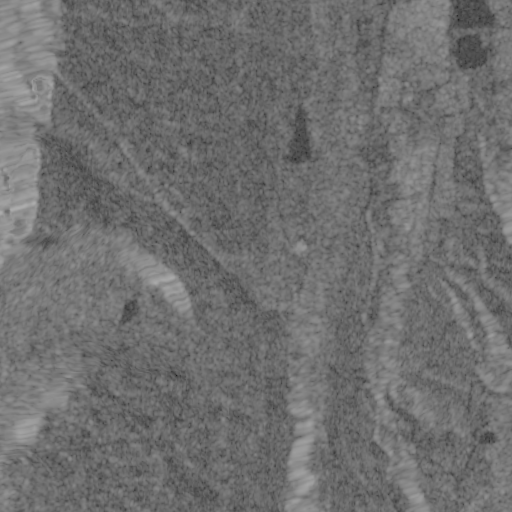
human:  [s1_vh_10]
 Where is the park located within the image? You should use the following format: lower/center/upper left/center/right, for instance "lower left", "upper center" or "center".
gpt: The park is located in the lower right of the image.
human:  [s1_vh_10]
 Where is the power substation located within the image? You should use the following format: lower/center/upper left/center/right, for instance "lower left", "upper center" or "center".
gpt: The power substation is located in the center of the image.
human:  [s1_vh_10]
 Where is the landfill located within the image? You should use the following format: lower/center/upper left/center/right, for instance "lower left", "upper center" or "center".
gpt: There is no landfill in the image.

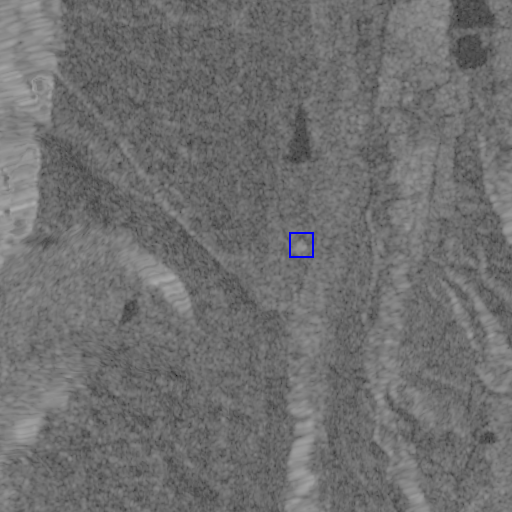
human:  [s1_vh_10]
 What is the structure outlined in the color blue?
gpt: The structure outlined in blue is a power substation.
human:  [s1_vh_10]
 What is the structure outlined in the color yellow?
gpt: There is no yellow outline.